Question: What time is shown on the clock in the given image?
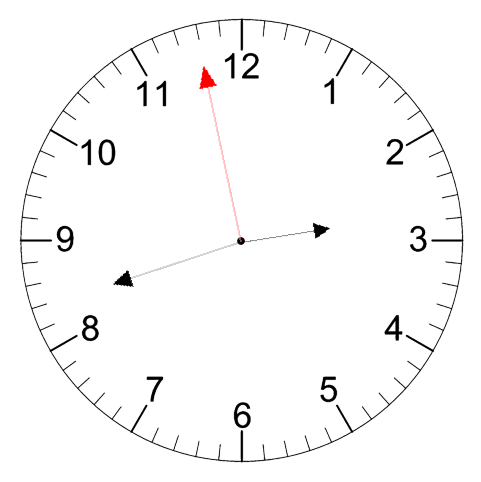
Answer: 02:41:58